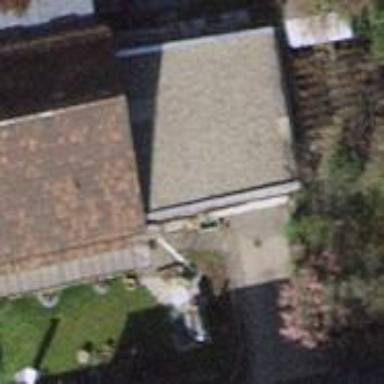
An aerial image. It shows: Shed.